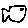
Label: fish